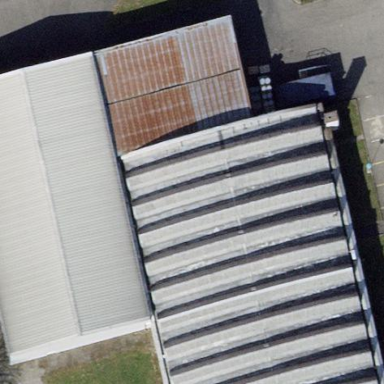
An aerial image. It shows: Industrial building.